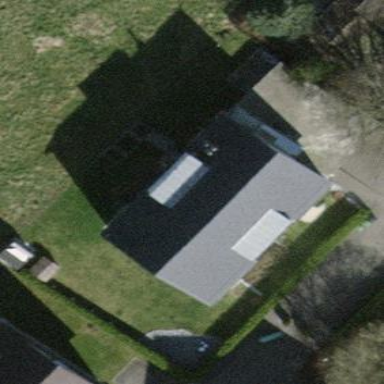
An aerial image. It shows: Building with pitched roof.